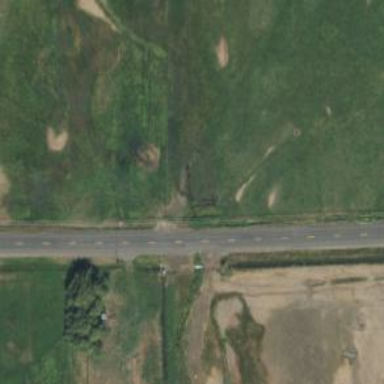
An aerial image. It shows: Unclassified road.